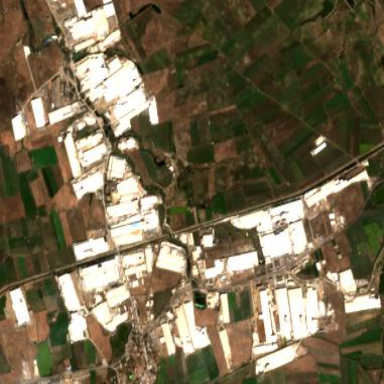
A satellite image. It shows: Industrial area.